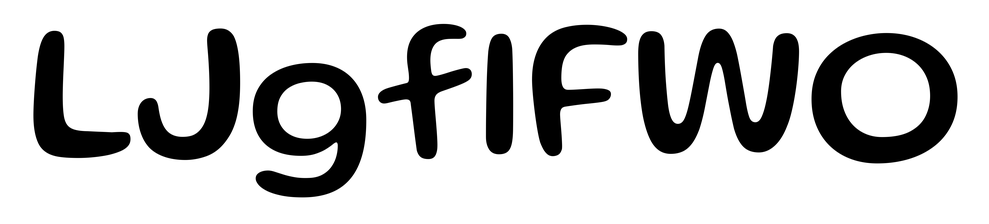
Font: Gluten_Regular